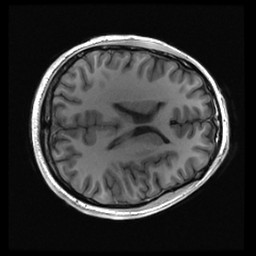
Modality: inplaneT1
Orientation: axial